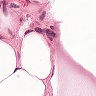
Metastatic tissue present: no